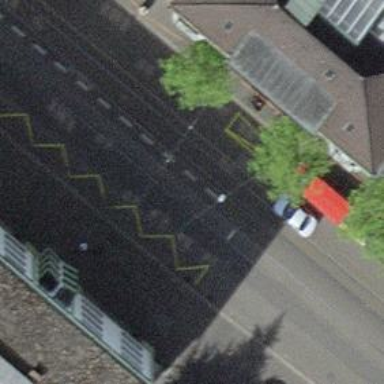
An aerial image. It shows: Tram stop with public transport stop position.